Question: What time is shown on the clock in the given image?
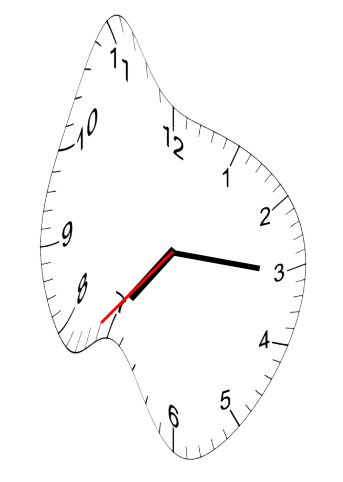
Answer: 07:15:37